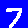
Digit: 7